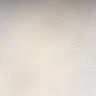
Metastatic tissue present: no